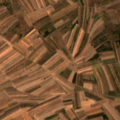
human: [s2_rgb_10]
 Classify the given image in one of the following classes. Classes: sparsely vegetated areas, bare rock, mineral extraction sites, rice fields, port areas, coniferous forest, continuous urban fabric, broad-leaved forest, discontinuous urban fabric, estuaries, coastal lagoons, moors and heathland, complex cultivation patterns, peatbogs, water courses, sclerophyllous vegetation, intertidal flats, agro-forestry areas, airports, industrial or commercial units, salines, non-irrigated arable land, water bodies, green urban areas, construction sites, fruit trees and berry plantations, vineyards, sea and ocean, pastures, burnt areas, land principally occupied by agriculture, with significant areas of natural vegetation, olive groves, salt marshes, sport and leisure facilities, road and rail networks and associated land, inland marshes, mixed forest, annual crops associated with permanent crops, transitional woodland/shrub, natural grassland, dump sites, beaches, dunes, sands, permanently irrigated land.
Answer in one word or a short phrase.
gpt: non-irrigated arable land, complex cultivation patterns